Question: Im trying to install pygames 2.7 on my mac OSX (i have given up trying to get 3.3 or 3.2) But the <URL> link is broken

and it is unclear which supports pygame 2.7. Anyone one know where i can get the installation of pygame 2.7 for mac from?
just out of intrest if i still want to develop on python 3.3.2, whats the most compatible pygame i could get on my mac for this?
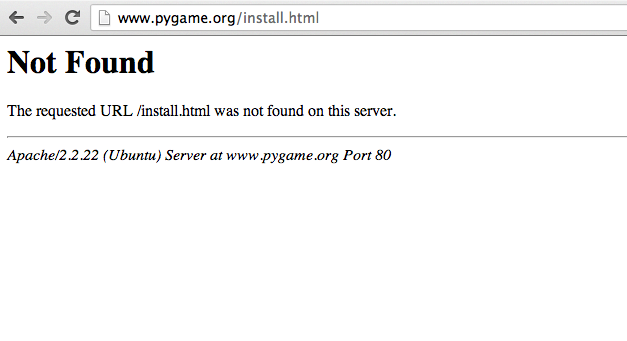
Answer: They had a hard drive crash. This is nothing about programming...
They even provided an alternative link: <URL>